Question: I made a mistake when I created one of my 'UIViewController' objects. When I created the files, I forgot to select the option.

I never considered this to be much of an issue, because I always change my initial view within the generated Nib file to not display a statusbar, and to be freeform in sizing.
However, I've recently ran into a problem. The 'UIViewController' that I created that wasn't has a toolbar on it. This means that the default style is a bluish color. The problem is that all of my other views were created for the iPad and the default iPad style is a greyish tone, instead of the bluish tint color that is associated with iPhone/iPod devices.
I need my application to remain consistent and I'd rather not start from scratch, re-making my Nib file, and re-wiring it to my 'ViewController.h' file.
How can I fix my Nib and View Controller so that it behaves as if it is , even though I've mistakenly not specified it as such?
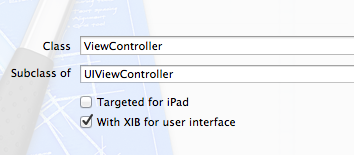
Answer: Try this at your own risk:
First, back-up your original Xib file. Next, modify the second line from:
'<archive type="com.apple.InterfaceBuilder3.CocoaTouch.XIB" version="8.00">'
to
'<archive type="com.apple.InterfaceBuilder3.CocoaTouch.iPad.XIB" version="8.00">'
Next, open the source code of the xib, and in every ocurrence of the element:
'''
<string key="IBDocument.TargetRuntimeIdentifier">
'''
Replace the value 'IBCocoaTouchFramework' with 'IBIPadFramework'.
Good luck!